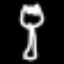
Label: fork